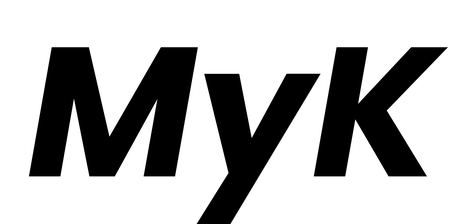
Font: Poppins-BoldItalic